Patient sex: M
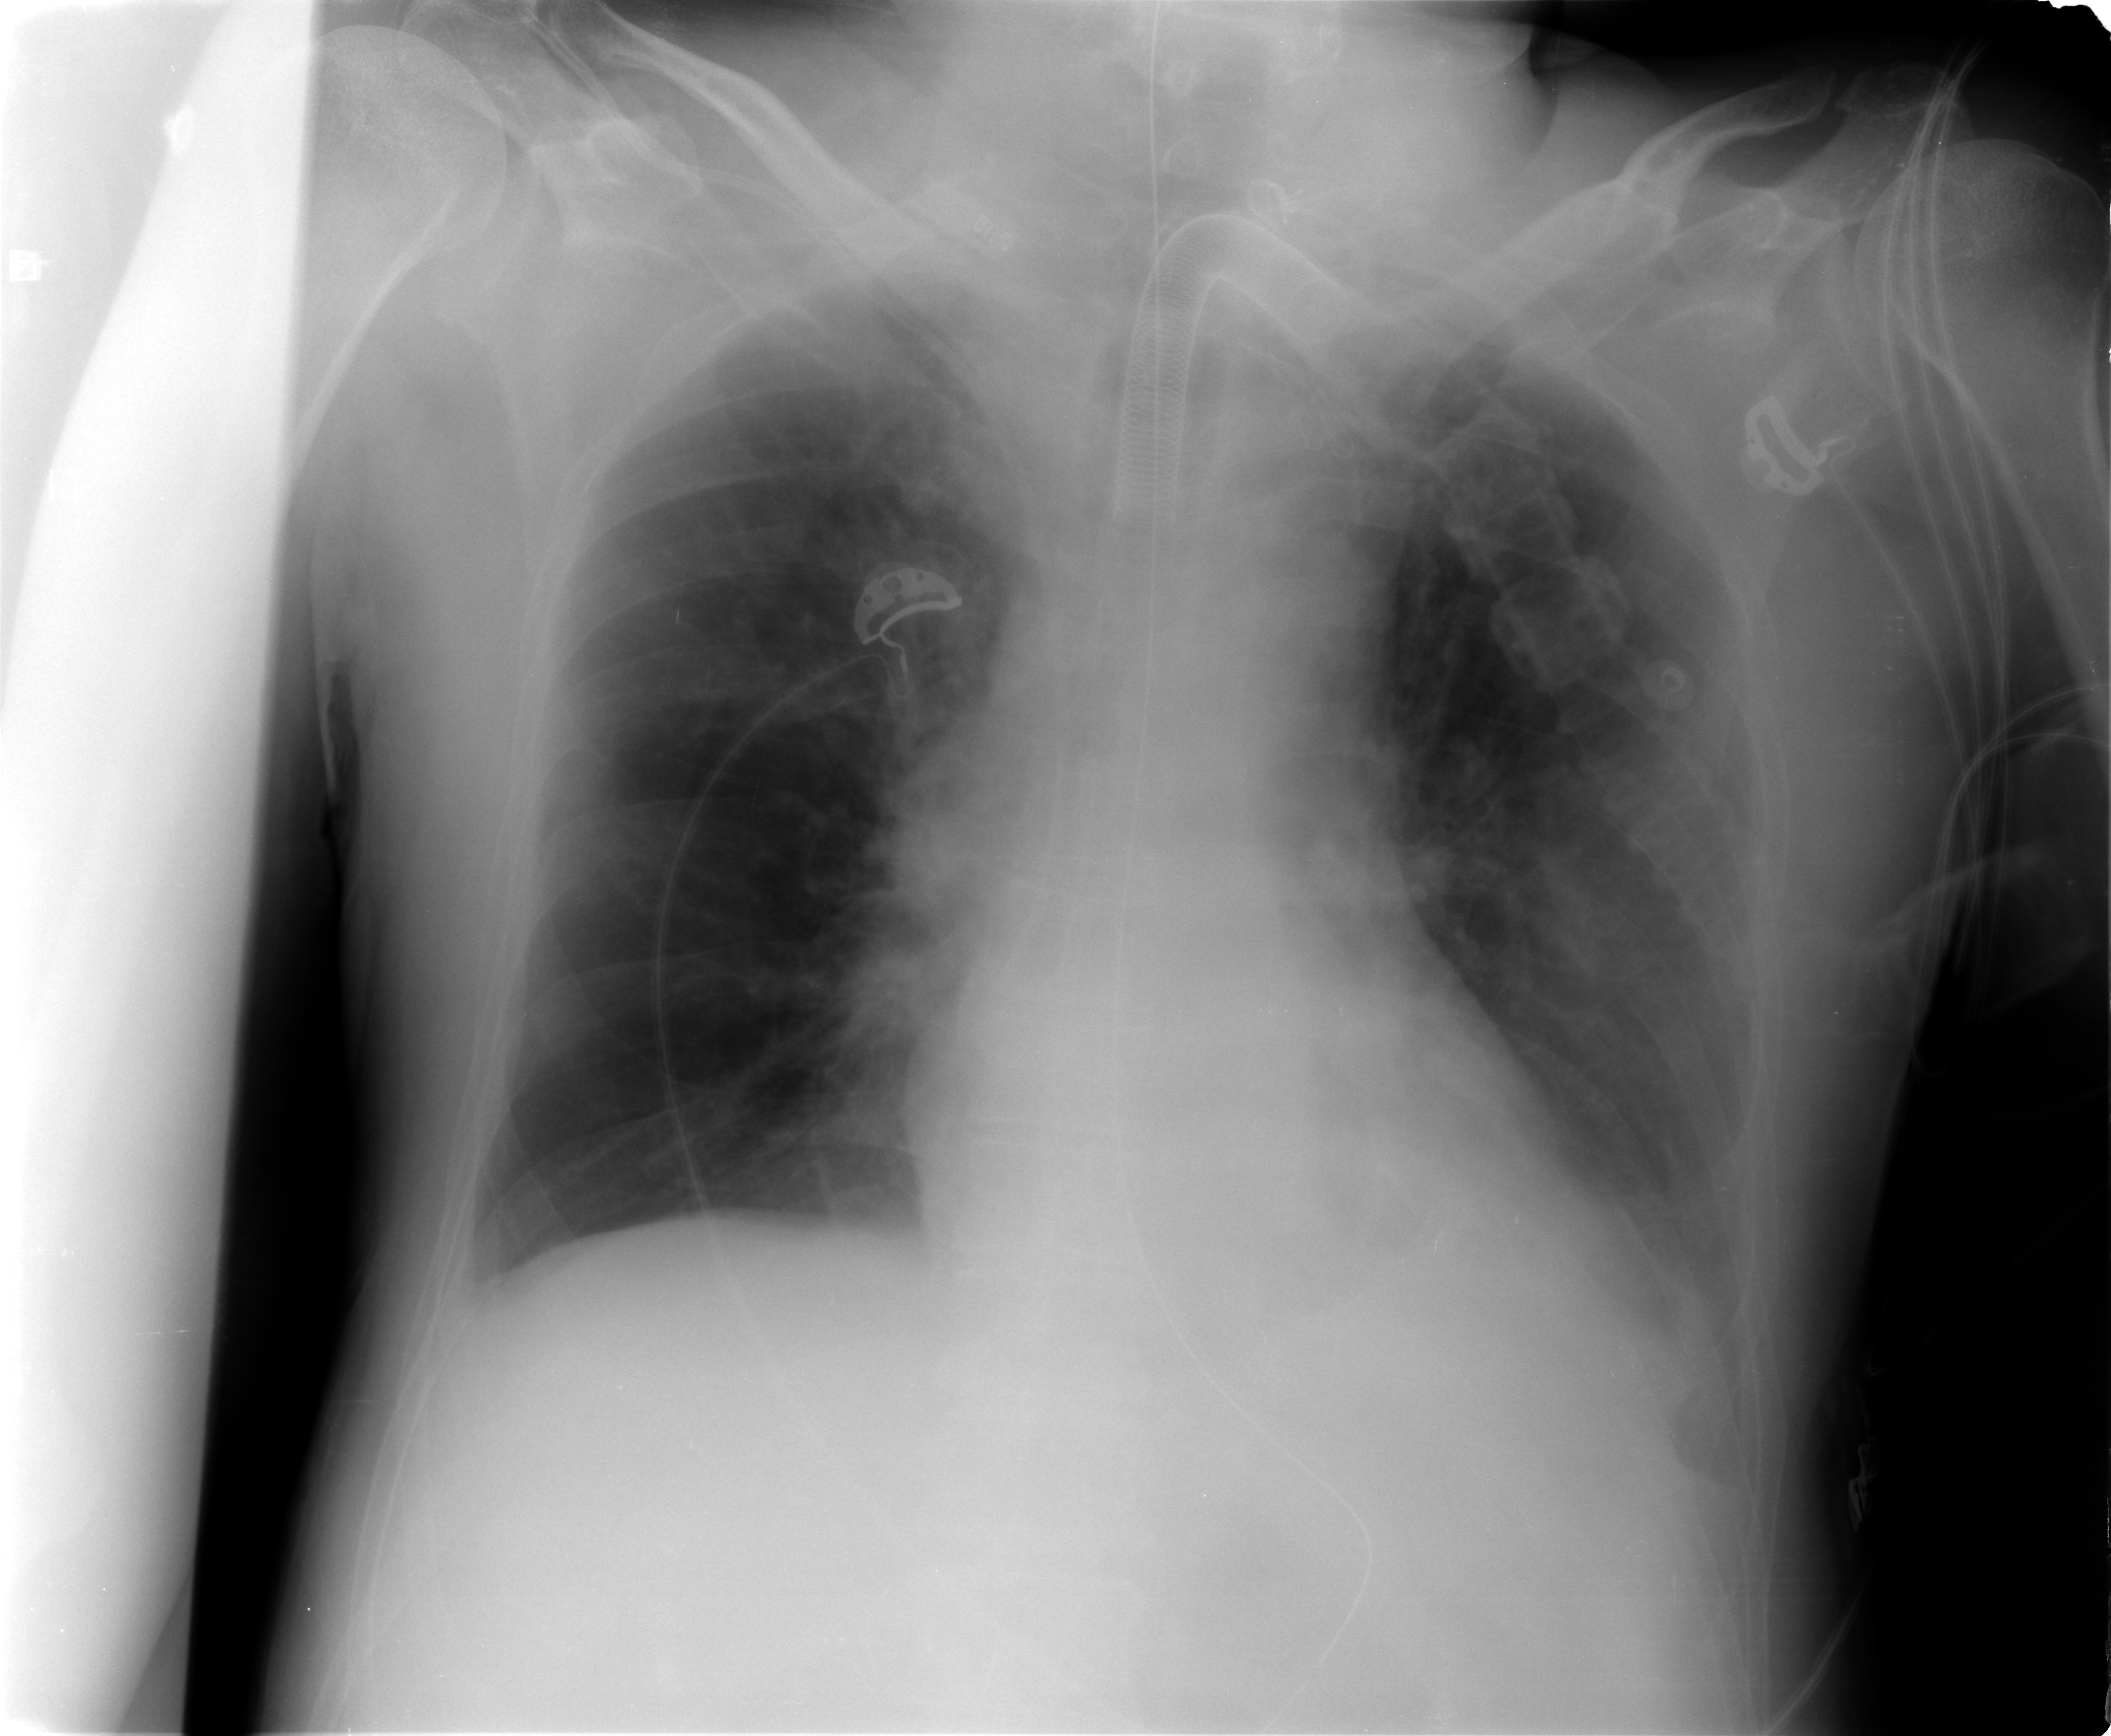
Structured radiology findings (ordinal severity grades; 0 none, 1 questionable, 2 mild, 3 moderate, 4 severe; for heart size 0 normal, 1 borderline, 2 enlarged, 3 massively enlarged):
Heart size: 0
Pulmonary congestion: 2
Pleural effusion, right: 1
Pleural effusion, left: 2
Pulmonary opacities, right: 0
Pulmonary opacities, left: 0
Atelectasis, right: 0
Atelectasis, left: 2